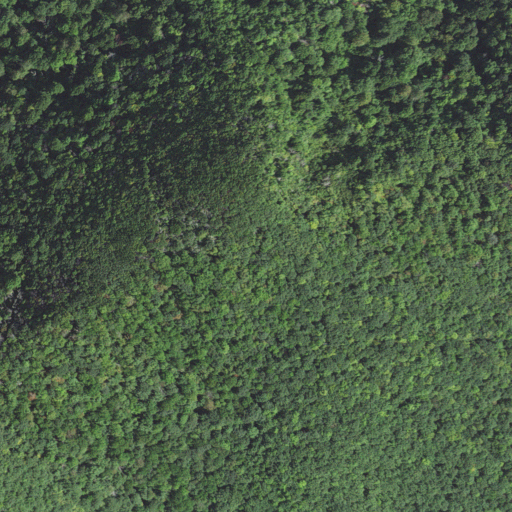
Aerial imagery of mountain in North Carolina named Three Top Mountain containing deciduous forest and mixed forest